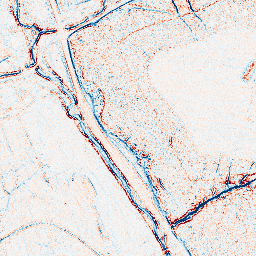
Category: edge_preserving
Decomposition family: bilateral
Decomposition parameters: d: 5
sigma_color: 75
sigma_space: 50
Upsampling method: bicubic
Upsampling parameters: scale: 8
Upsampling scale: 8